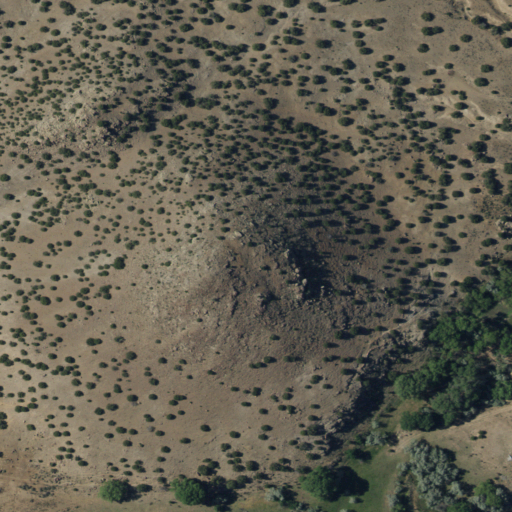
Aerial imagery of mountain in New Mexico named Bonanza Hill containing shrub, woody wetlands, grassland, and herbaceous wetlands